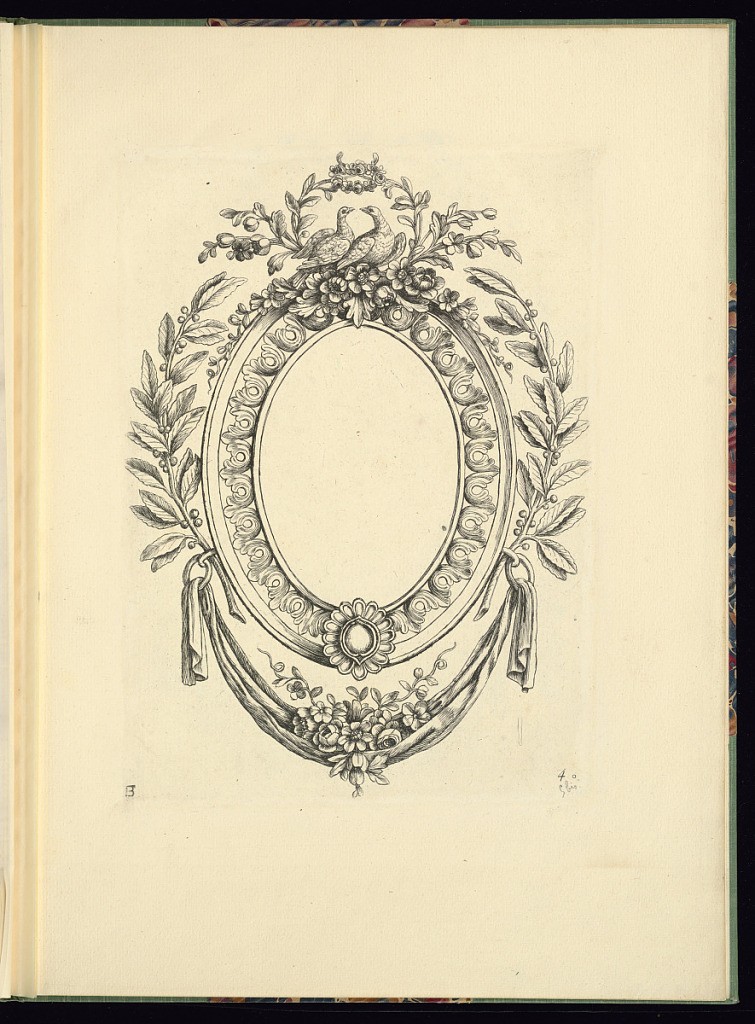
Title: Medallion or Frame Design
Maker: Théodore Bertren, active in France, 18th century
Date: ca. 1771
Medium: Etching on laid paper
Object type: Print
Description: Design for an oval medallion or frame featuring fleurons in the frame, cartouche clasp, foliate branches, flowers, ribbons, draped textile, and birds. The plate is numbered and signed with the artist's monogram.